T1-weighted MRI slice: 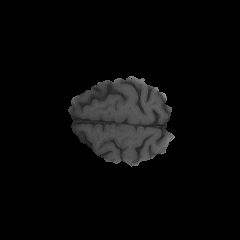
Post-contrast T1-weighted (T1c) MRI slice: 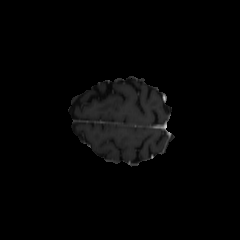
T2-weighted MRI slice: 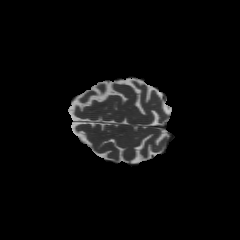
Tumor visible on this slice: no